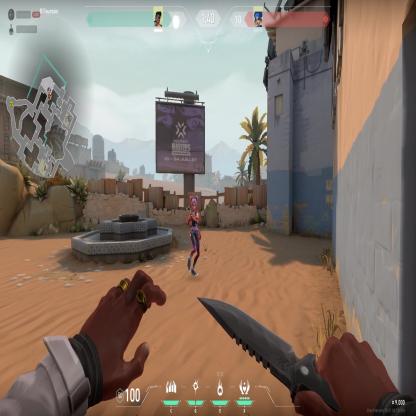
Label: enemy